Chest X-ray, PA view. Patient: 35 years old, sex M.
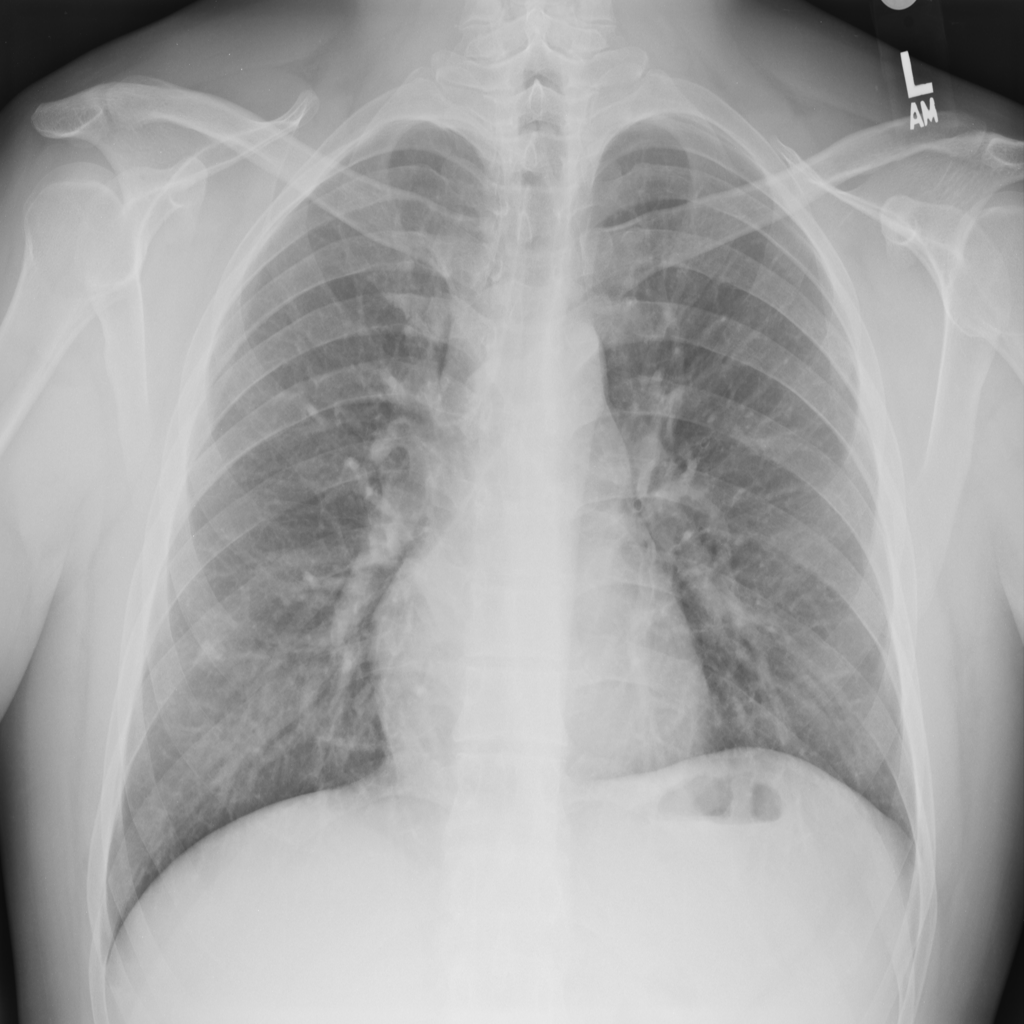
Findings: No Finding